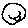
Label: smiley face